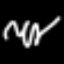
Label: squiggle